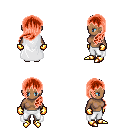
a pixel art fantasy rpg character, female body template, human, dark skin, white cape, white pants, red left-swept hairstyle, gold gloves, gold boots, four views (front, back, left, right), 2x2 character sprite sheet, small pixel art, hard edges, no anti-aliasing